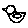
Label: bird